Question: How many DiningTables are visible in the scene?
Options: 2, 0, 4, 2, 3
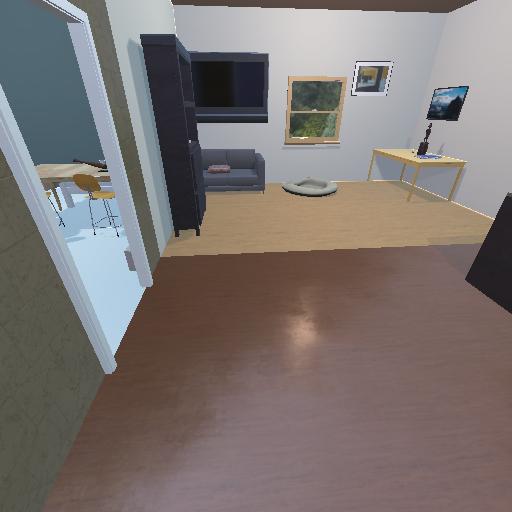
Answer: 2